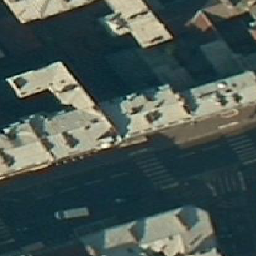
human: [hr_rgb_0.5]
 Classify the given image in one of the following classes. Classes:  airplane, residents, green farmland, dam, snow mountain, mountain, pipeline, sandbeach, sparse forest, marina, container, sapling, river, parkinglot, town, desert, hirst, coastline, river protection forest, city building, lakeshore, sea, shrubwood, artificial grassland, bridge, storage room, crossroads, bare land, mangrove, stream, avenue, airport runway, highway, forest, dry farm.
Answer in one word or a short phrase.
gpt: city building